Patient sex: M
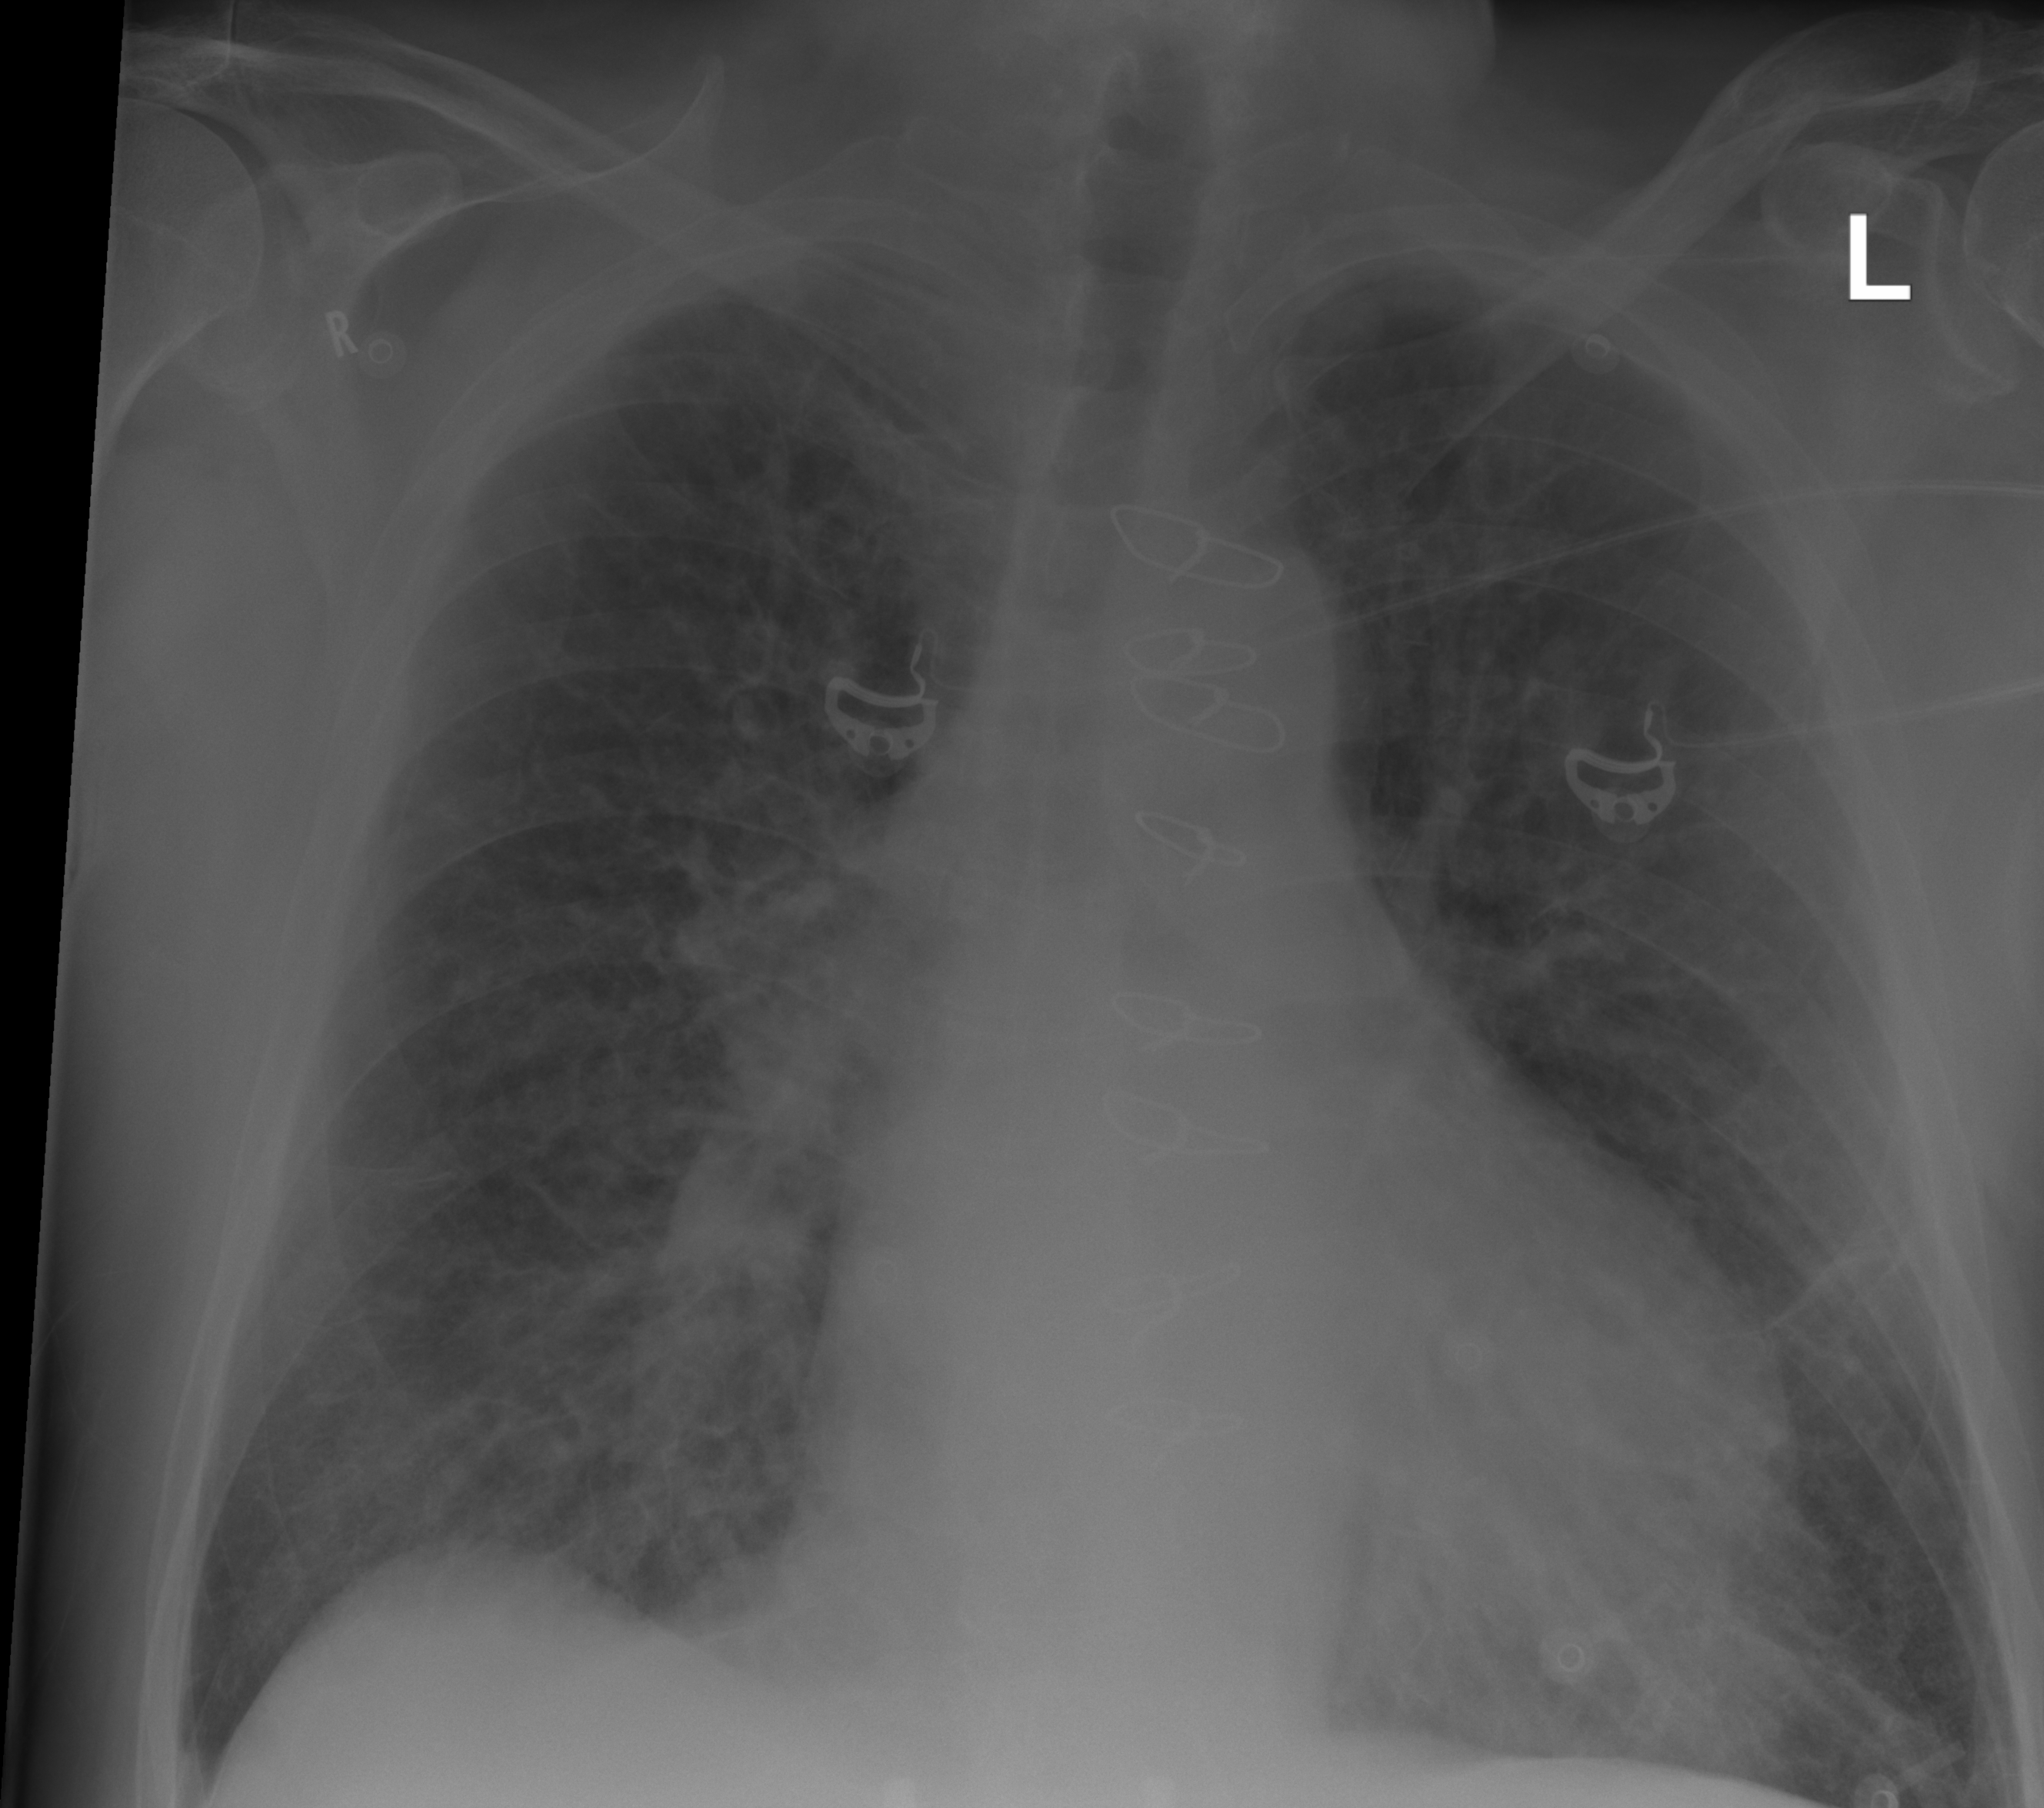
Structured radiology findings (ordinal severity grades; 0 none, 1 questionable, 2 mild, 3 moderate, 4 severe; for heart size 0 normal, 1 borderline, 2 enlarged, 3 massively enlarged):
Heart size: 2
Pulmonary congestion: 2
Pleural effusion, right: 0
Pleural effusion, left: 0
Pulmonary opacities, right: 2
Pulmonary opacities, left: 2
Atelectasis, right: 0
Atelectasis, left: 0